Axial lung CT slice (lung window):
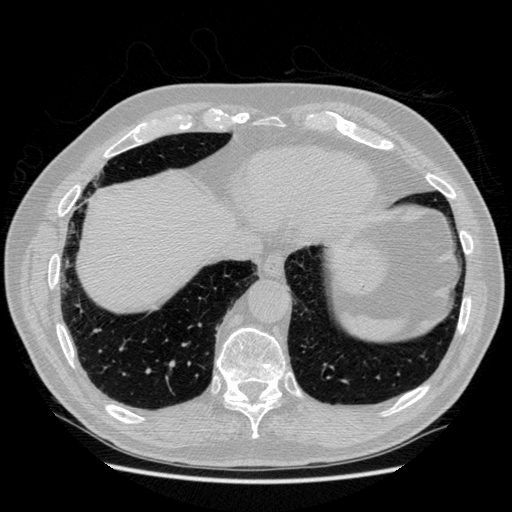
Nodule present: no